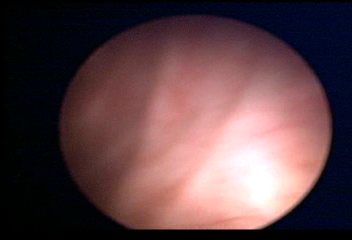
Modality: WLC
Class: Normal mucosa
Bladder cancer association: No